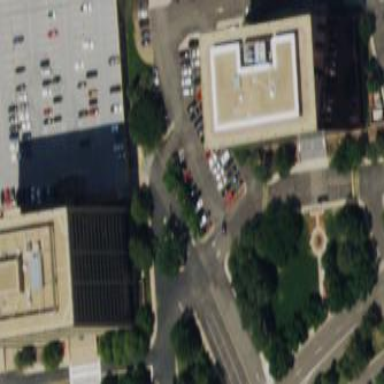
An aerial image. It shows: Parking area with surface.